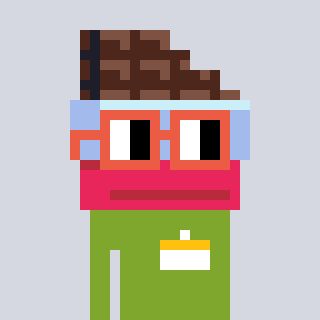
a pixel art character with square orange glasses, a chocolate-shaped head and a slimegreen-colored body on a cool background